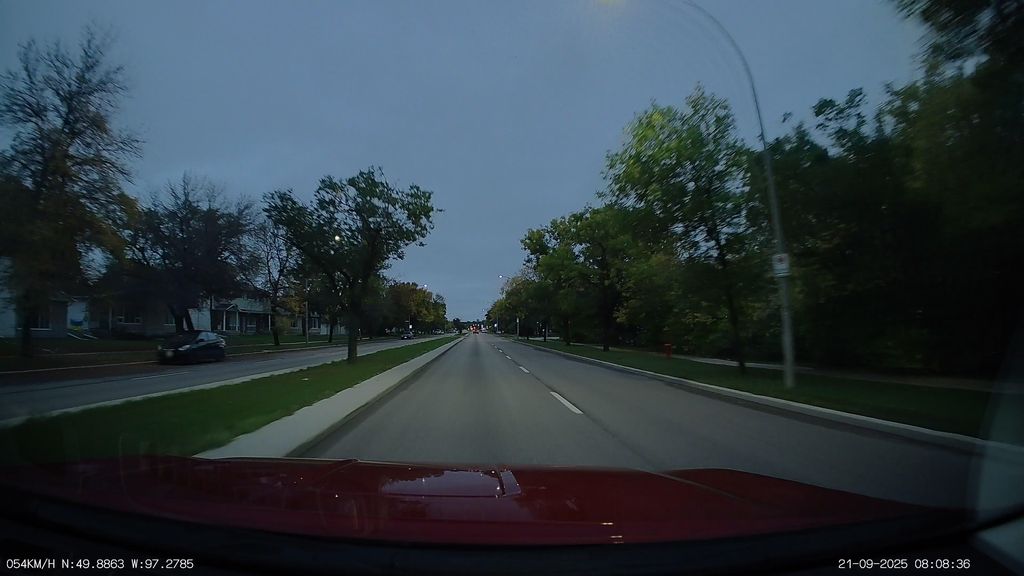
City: winnipeg